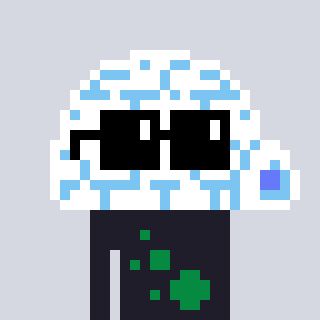
a pixel art character with square black sunglasses, a igloo-shaped head and a grayscale-colored body on a cool background